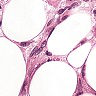
Metastatic tissue present: yes